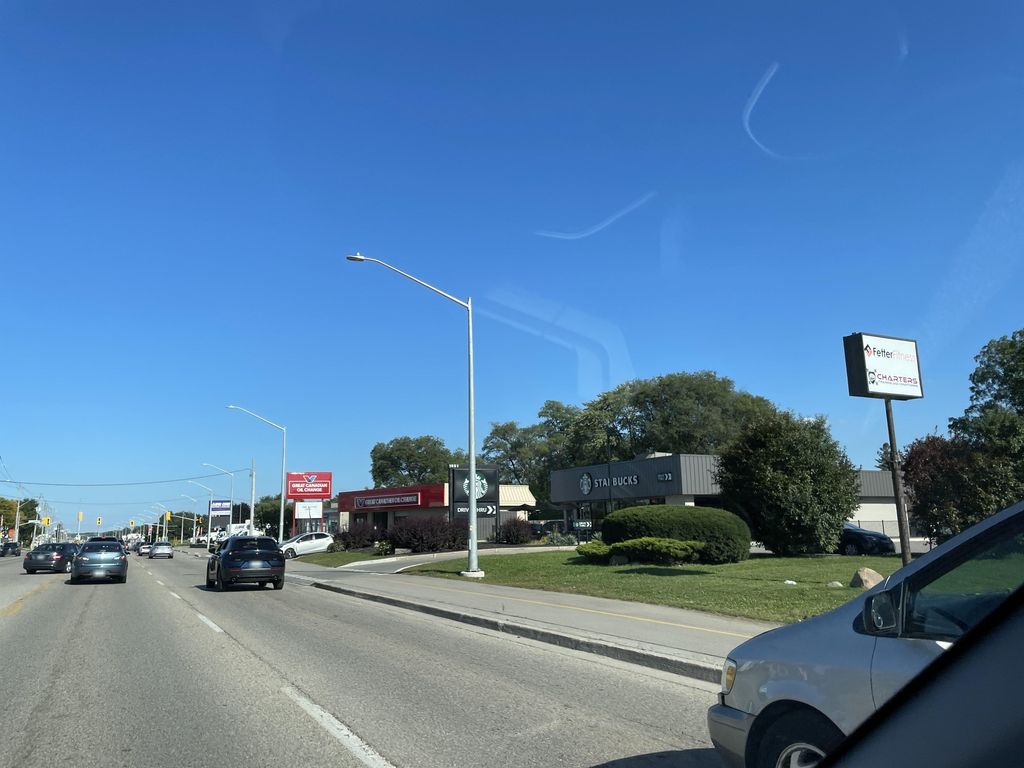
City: kitchener-waterloo